Aerial crown-view tile of a tropical tree (Barro Colorado Island, Panama), acquired 20250915:
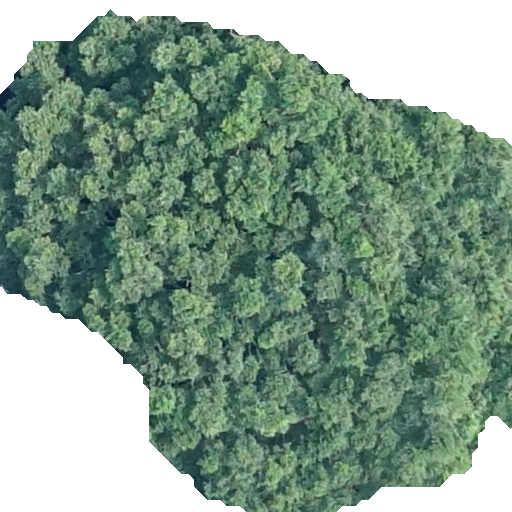
Species: Brosimum alicastrum
GBIF accepted scientific name: Brosimum alicastrum
Crown area: 297.069 m²